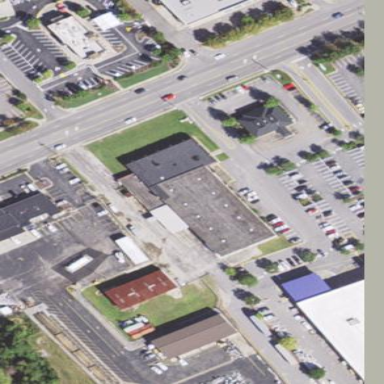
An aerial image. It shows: Retail building.